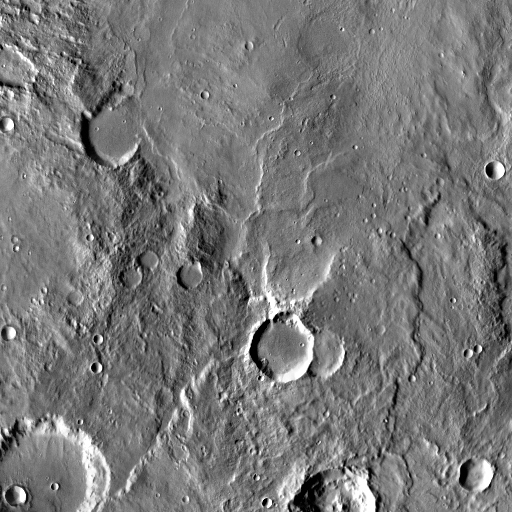
Crater classes present: Background, Other, Layered, Buried, Secondary